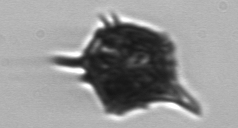
Label: Amylax